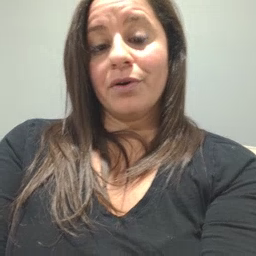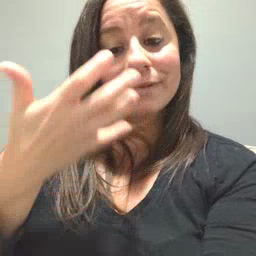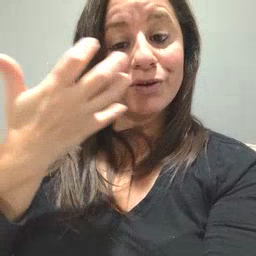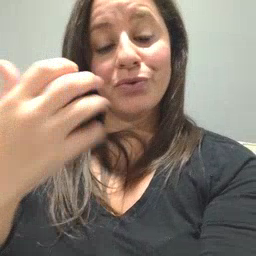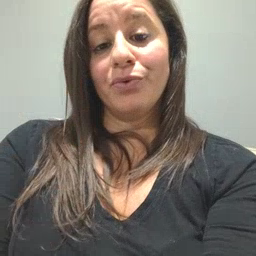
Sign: tiger